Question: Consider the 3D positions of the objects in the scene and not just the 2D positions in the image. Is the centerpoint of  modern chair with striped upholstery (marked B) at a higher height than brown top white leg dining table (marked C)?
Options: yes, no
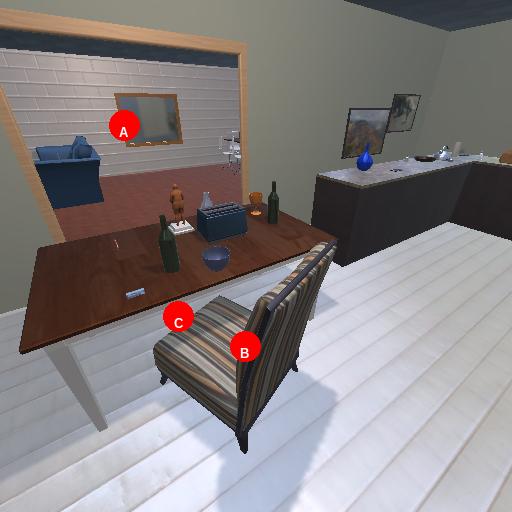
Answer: yes